Question: Hi I have json request like here:
'''
$.ajax({
url: "/DeviceUsage/FreeDevice",
type: "POST",
data: JSON.stringify({ data: Ids }),
error: function (data) {
alert("error " + data);
},
success: function (data) {
if (data === "") {
alert("succes")
}
else {
alert(data);
}
}
});
'''
where Ids = 'var Ids = new Array();' ( full of ints)
My Json looks like this:
'''
{"data":[38,40,41]}
'''
method where I'm receiving Json:
'''
[HttpPost]
public JsonResult FreeDevice(FreeDeviceModel m)
{
return Json("");
}
'''
and my ViewModel:
'''
public class FreeDeviceModel
{
public List<int> data { get; set; }
}
'''
I cross checked everything with Json validator, Json2C#
and eveything looks correct so why nothing is reveived by the FreeDevice method?
For clarification I have problem with this :

Data shoudl be List of 3 elements but is Null
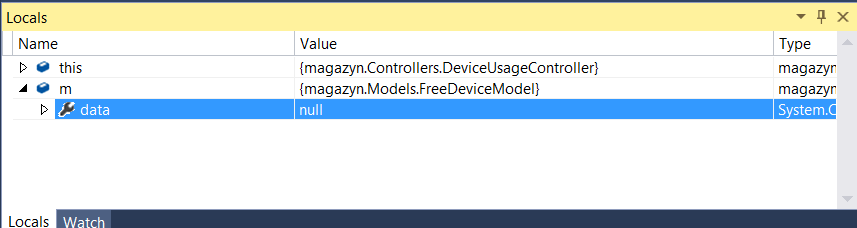
Answer: Check Below Code it should work
Json Call
'''
var FreeDeviceModel = {};
FreeDeviceModel.data = new Array();
FreeDeviceModel.data[0] = 39;
FreeDeviceModel.data[1] = 40;
FreeDeviceModel.data[2] = 41;
var object = JSON.stringify({ FreeDeviceModel: FreeDeviceModel });
$.ajax({
type: "POST",
url: "/Home/FreeDevice",
contentType: 'application/json; charset=utf-8',
data: object,
dataType: 'json',
cache: false,
error: function (data) {
alert("error " + data);
},
success: function (data) {
if (data === "") {
alert("succes")
}
else {
alert(data);
}
}
});
'''
Controller Call
'''
[HttpPost]
public JsonResult FreeDevice(FreeDeviceModel FreeDeviceModel)
{
return Json("");
}
'''